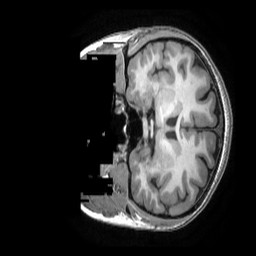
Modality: T1w
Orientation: coronal
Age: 24
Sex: female
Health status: healthy
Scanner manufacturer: ge